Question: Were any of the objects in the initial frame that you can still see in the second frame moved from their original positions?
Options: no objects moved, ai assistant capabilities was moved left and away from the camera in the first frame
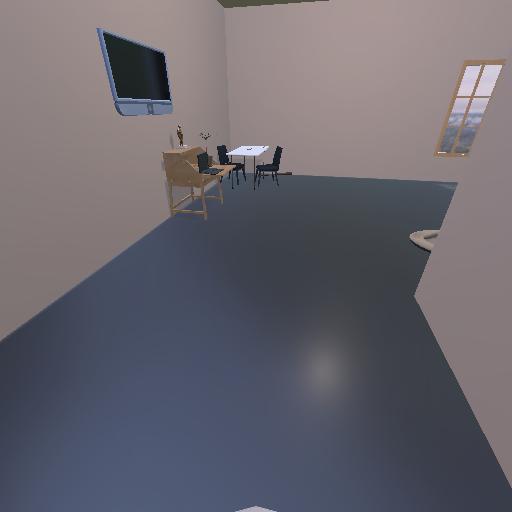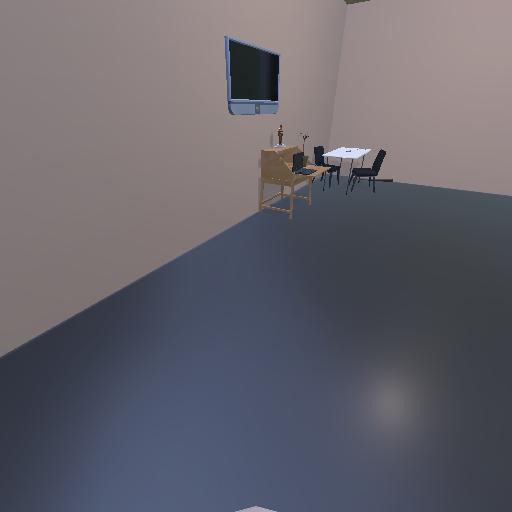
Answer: no objects moved